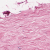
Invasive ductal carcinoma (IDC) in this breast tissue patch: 0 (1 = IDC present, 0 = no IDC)